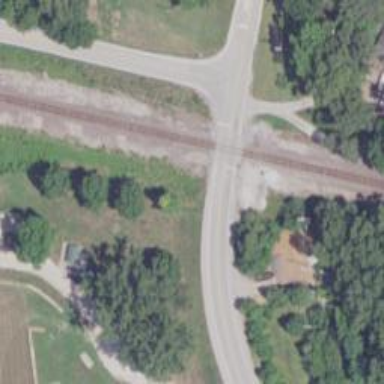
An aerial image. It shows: Railway level crossing.